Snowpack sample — Snodgrass Mountain, Crested Butte, Colorado (2/4/25, 12:06 PM MST)
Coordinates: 38.923, -106.968
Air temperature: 35 °F
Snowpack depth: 80 cm
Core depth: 50 cm
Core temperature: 30.2 °F
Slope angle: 14°, slope face: 78°
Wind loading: low
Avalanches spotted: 0
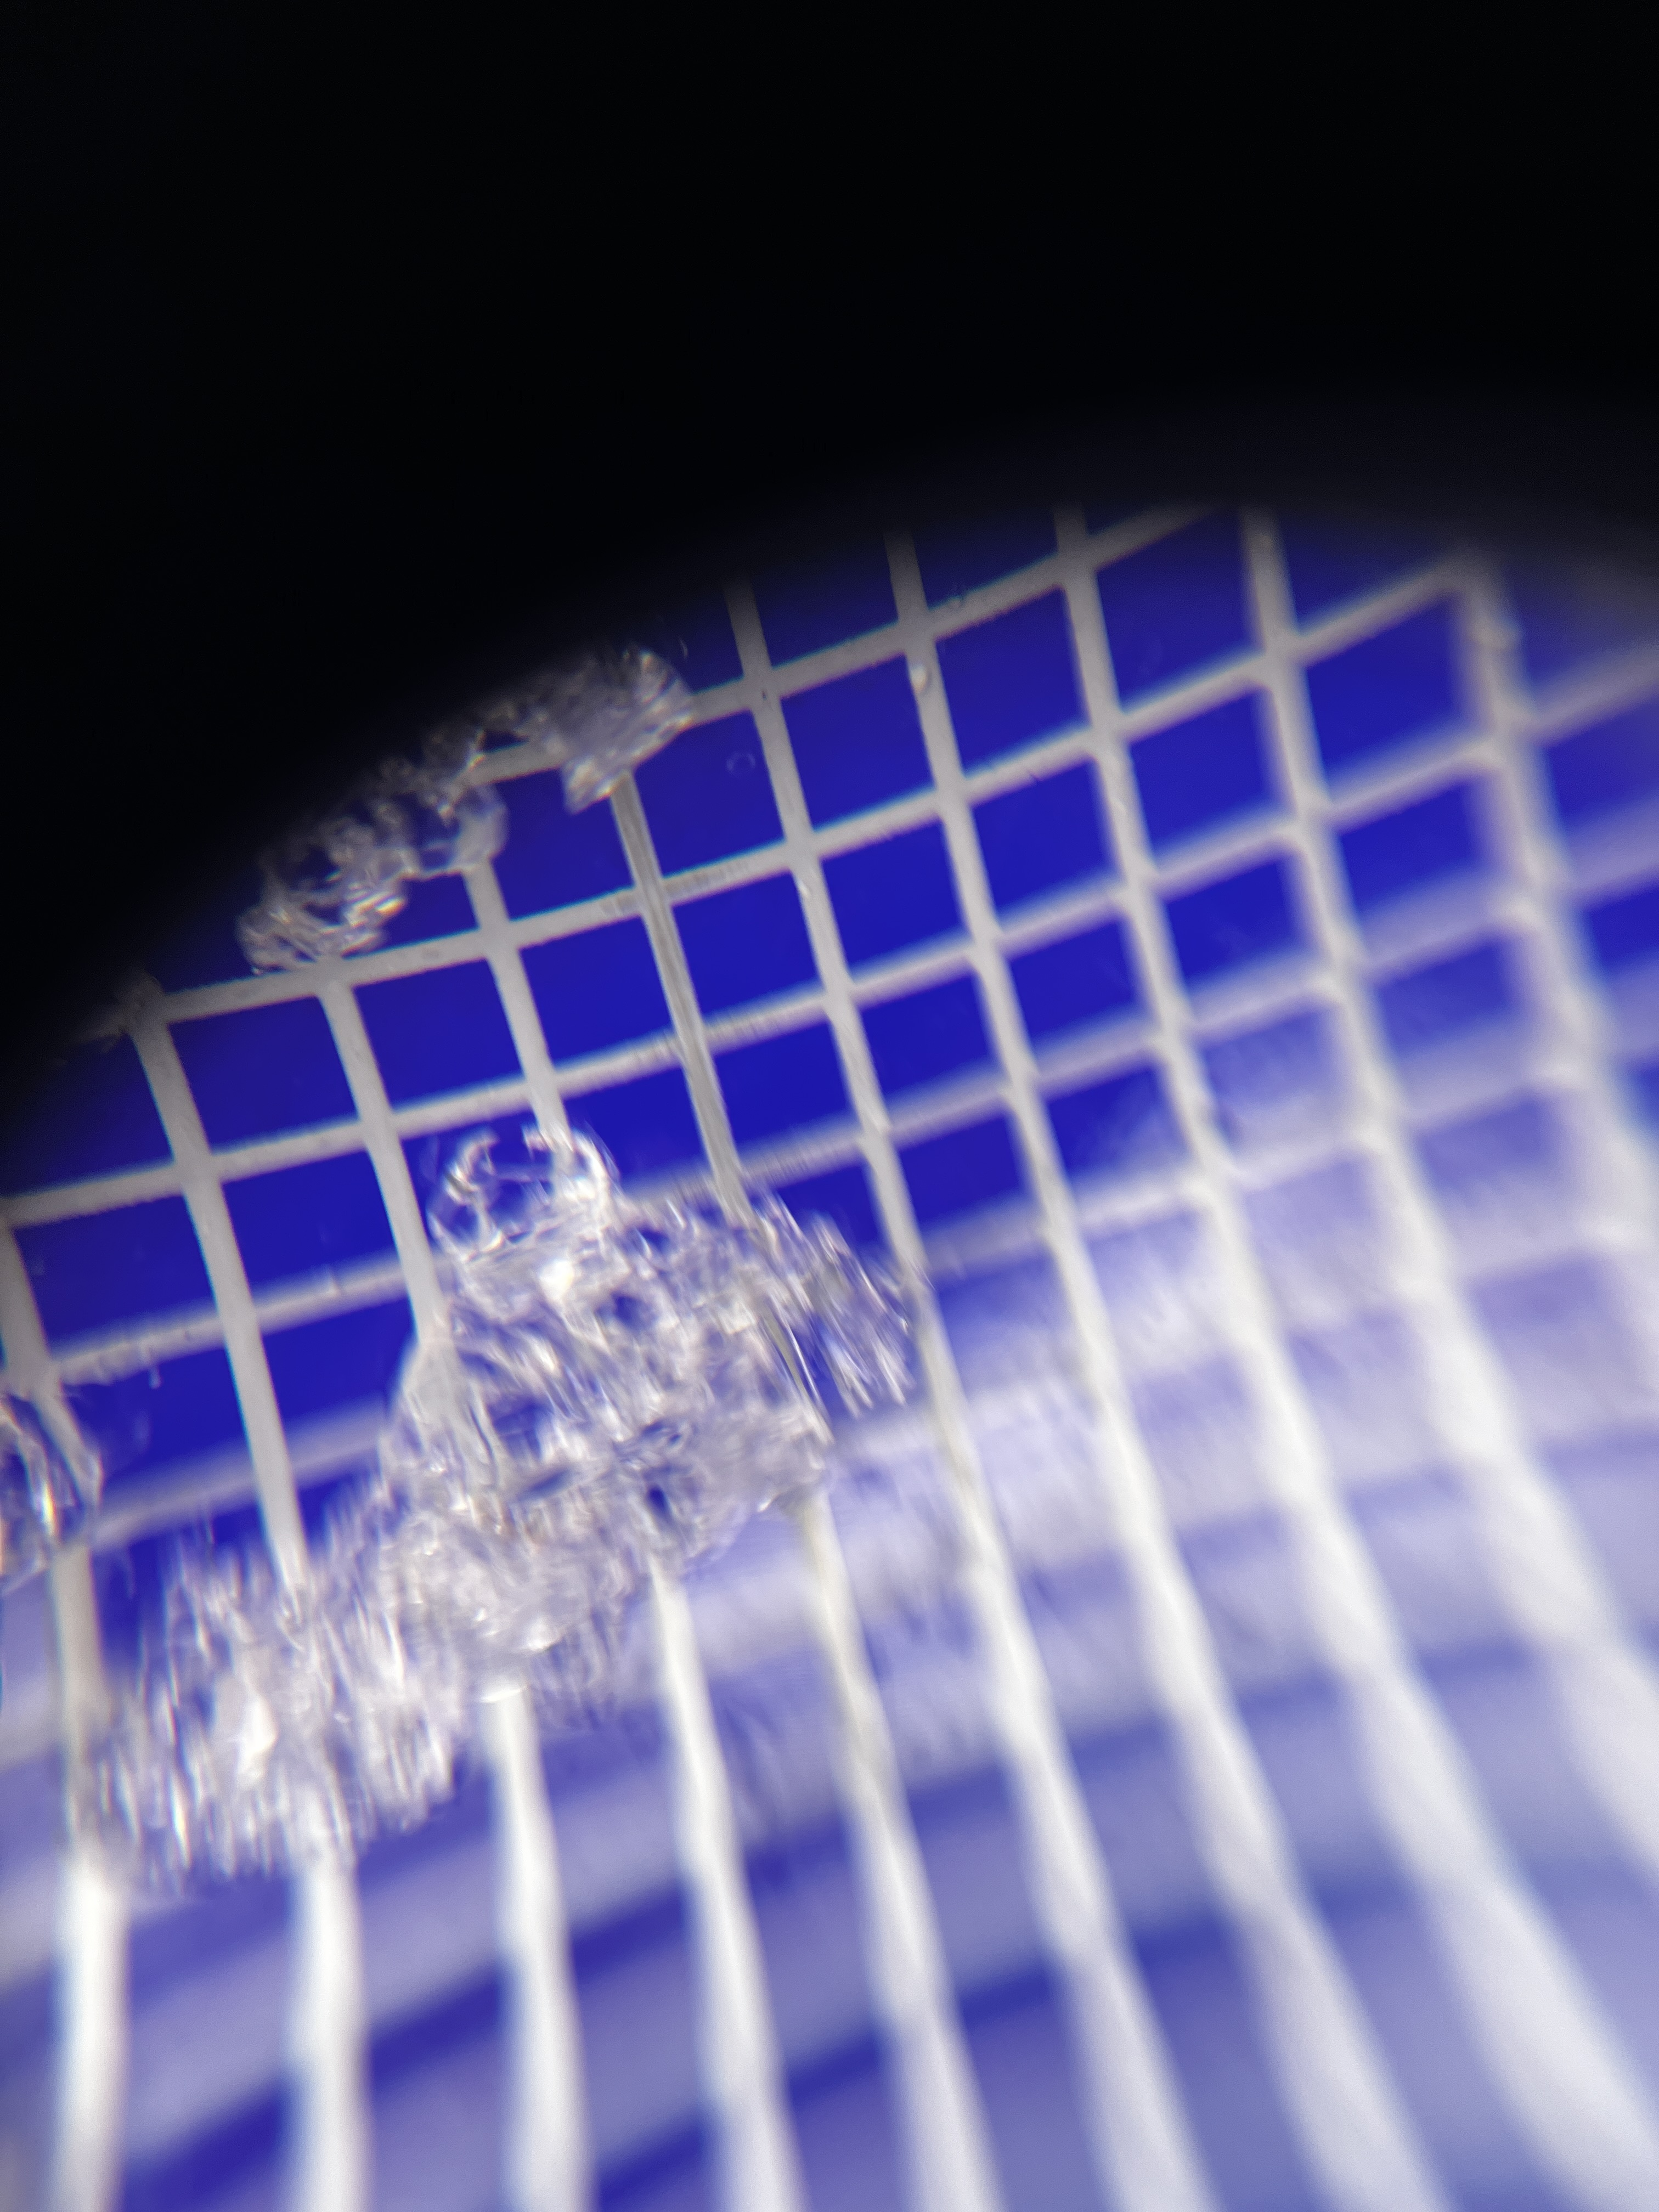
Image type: magnified_profile
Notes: No avalanches nearby, unusually warm weather for the last month reported by residents, Collected 25 yards from treeline